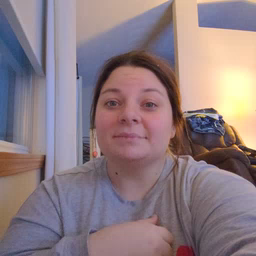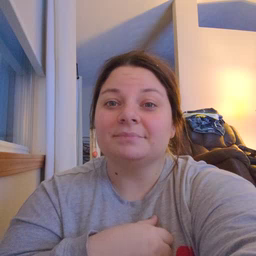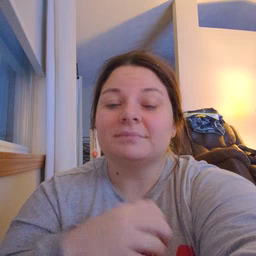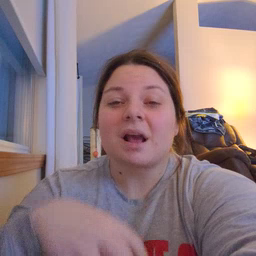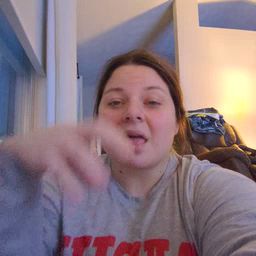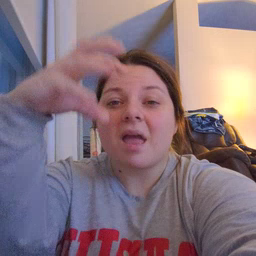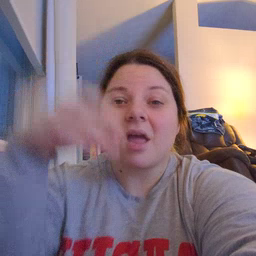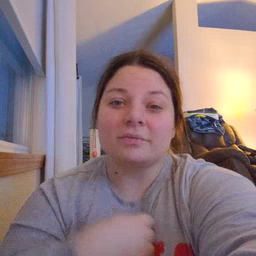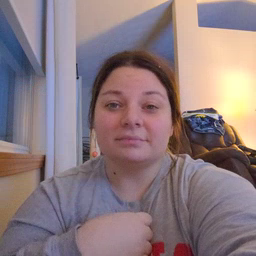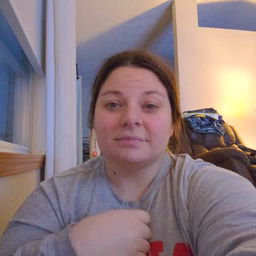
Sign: cloud